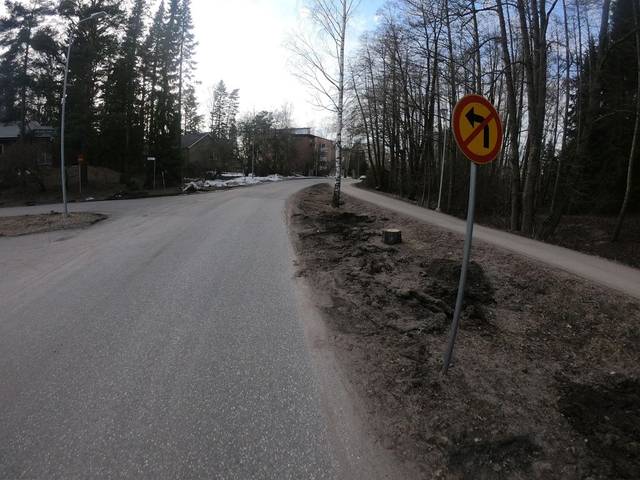
Region: Finland
Coordinates: 60.182, 24.815